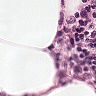
Metastatic tissue present: no